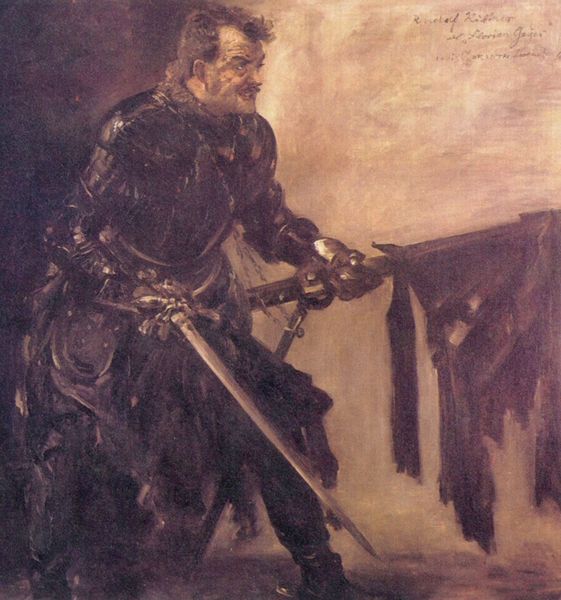
Titel: Porträt des Rudolf Rittner als "Florian Geyer" (I. Fassung)
Künstler: Lovis Corinth
Standort: Wuppertal
Institution: Städtisches Museum
Schlagwörter: angriff, dunkel, gemälde, hand, kampf, kämpfer, mann, rubens, schatten, gelb, impressionismus, ocker, ausschnitt, bewegung, braun, haar, handschuh, handschuhe, hell, hintergrund, kreide, licht, mund, nacht, nase, ohr, profil, schwarz, skizze, stirn, zeichnung, blick, haus, beige, expressionismus, malerei, bart, schnurrbart, augen, barock, böse, gesicht, halten, mensch, silber, stehen, zerrissen, portrait, porträt, signatur, öl, spiegelung, auge, haare, realismus, stoff, lippen, locken, schrift, düster, naturalismus, fahne, flagge, kette, rauh, ölgemälde, krieg, schlacht, wild, könig, schnurbart, inschrift, finster, glanz, grimmig, glänzen, metall, platte, scheide, schnauzer, lichtreflexe, schild, corinth, fetzen, lumpen, radierung, schwert, schwerter, text, waffen, überfall, soldat, waffe, degen, kreiger, stiefel, ritter, fürst, kämpfen, rüstung, fahren, halbprofil, kraus, stark, mittelalter, krieger, hellebarde, wut, halfter, feldherr, schauspieler, zorn, angriffslustig, handschrift, standarte, abwehr, heinrich, verteidigung, zerfetzt, homogen, angreifen, schwertscheide, wehren, nse, verteidigen, aggression, beinstellung, musketier, rapier, hazs, hommogen, kampfbereit, rüsung, oh, plattenrüstung, netall, last stand